Question: I am using RStudio (ver. 3.0.2) and new to R.
In my task, would like to create the below variables in RScript and assign a value.
'''
AA_1_11 <- 1
AA_2_22 <- 2
AA_3_33 <- 3
AA_4_44 <- 4
BB_1_11 <- 5
BB_2_22 <- 6
BB_3_33 <- 7
BB_4_44 <- 8
'''
Rather to statically create the 8 lines above. I am intending to dynamically code those so that the codes are useful when the variables expand in future i.e AA,BB, could later extend to CC, DD etc.
Tried the below code:
'''
char_list <- c("AA", "BB")
num_list <- c("1_11", "2_22", "3_33", "4_44")
i=1
char_num_array <-vector()
for (char in char_list) {
for (num in num_list) {
char_num_array[i] <- paste(char,num, sep = '_')
i <- i + 1
}
}
(char_num_array)
for (j in 1:length(char_num_array)){
char_num_array[j] <- j
}
'''
Though I can create all the variables names as a string name, have no idea why the actual variables are not created in RStudio as shown in the picture below.

Hope you can guide me on this.
Update:
Thanks to all for your help. I really wanted to make separate variables so I can monitor the changes in the values on RStudio as the variables will continually be used for other manipulations i.e fitting, refitting etc.
Thanks to JDB. I have modified the codes to below, where could be replaced with other mathematical equation.
'''
char_list <- c("AA", "BB")
num_list <- c("1_11", "2_22", "3_33", "4_44")
i <- 1
for (char in char_list) {
for (num in num_list) {
assign(paste(char,num, sep = '_'), i)
i <- i + 1
}
}
'''
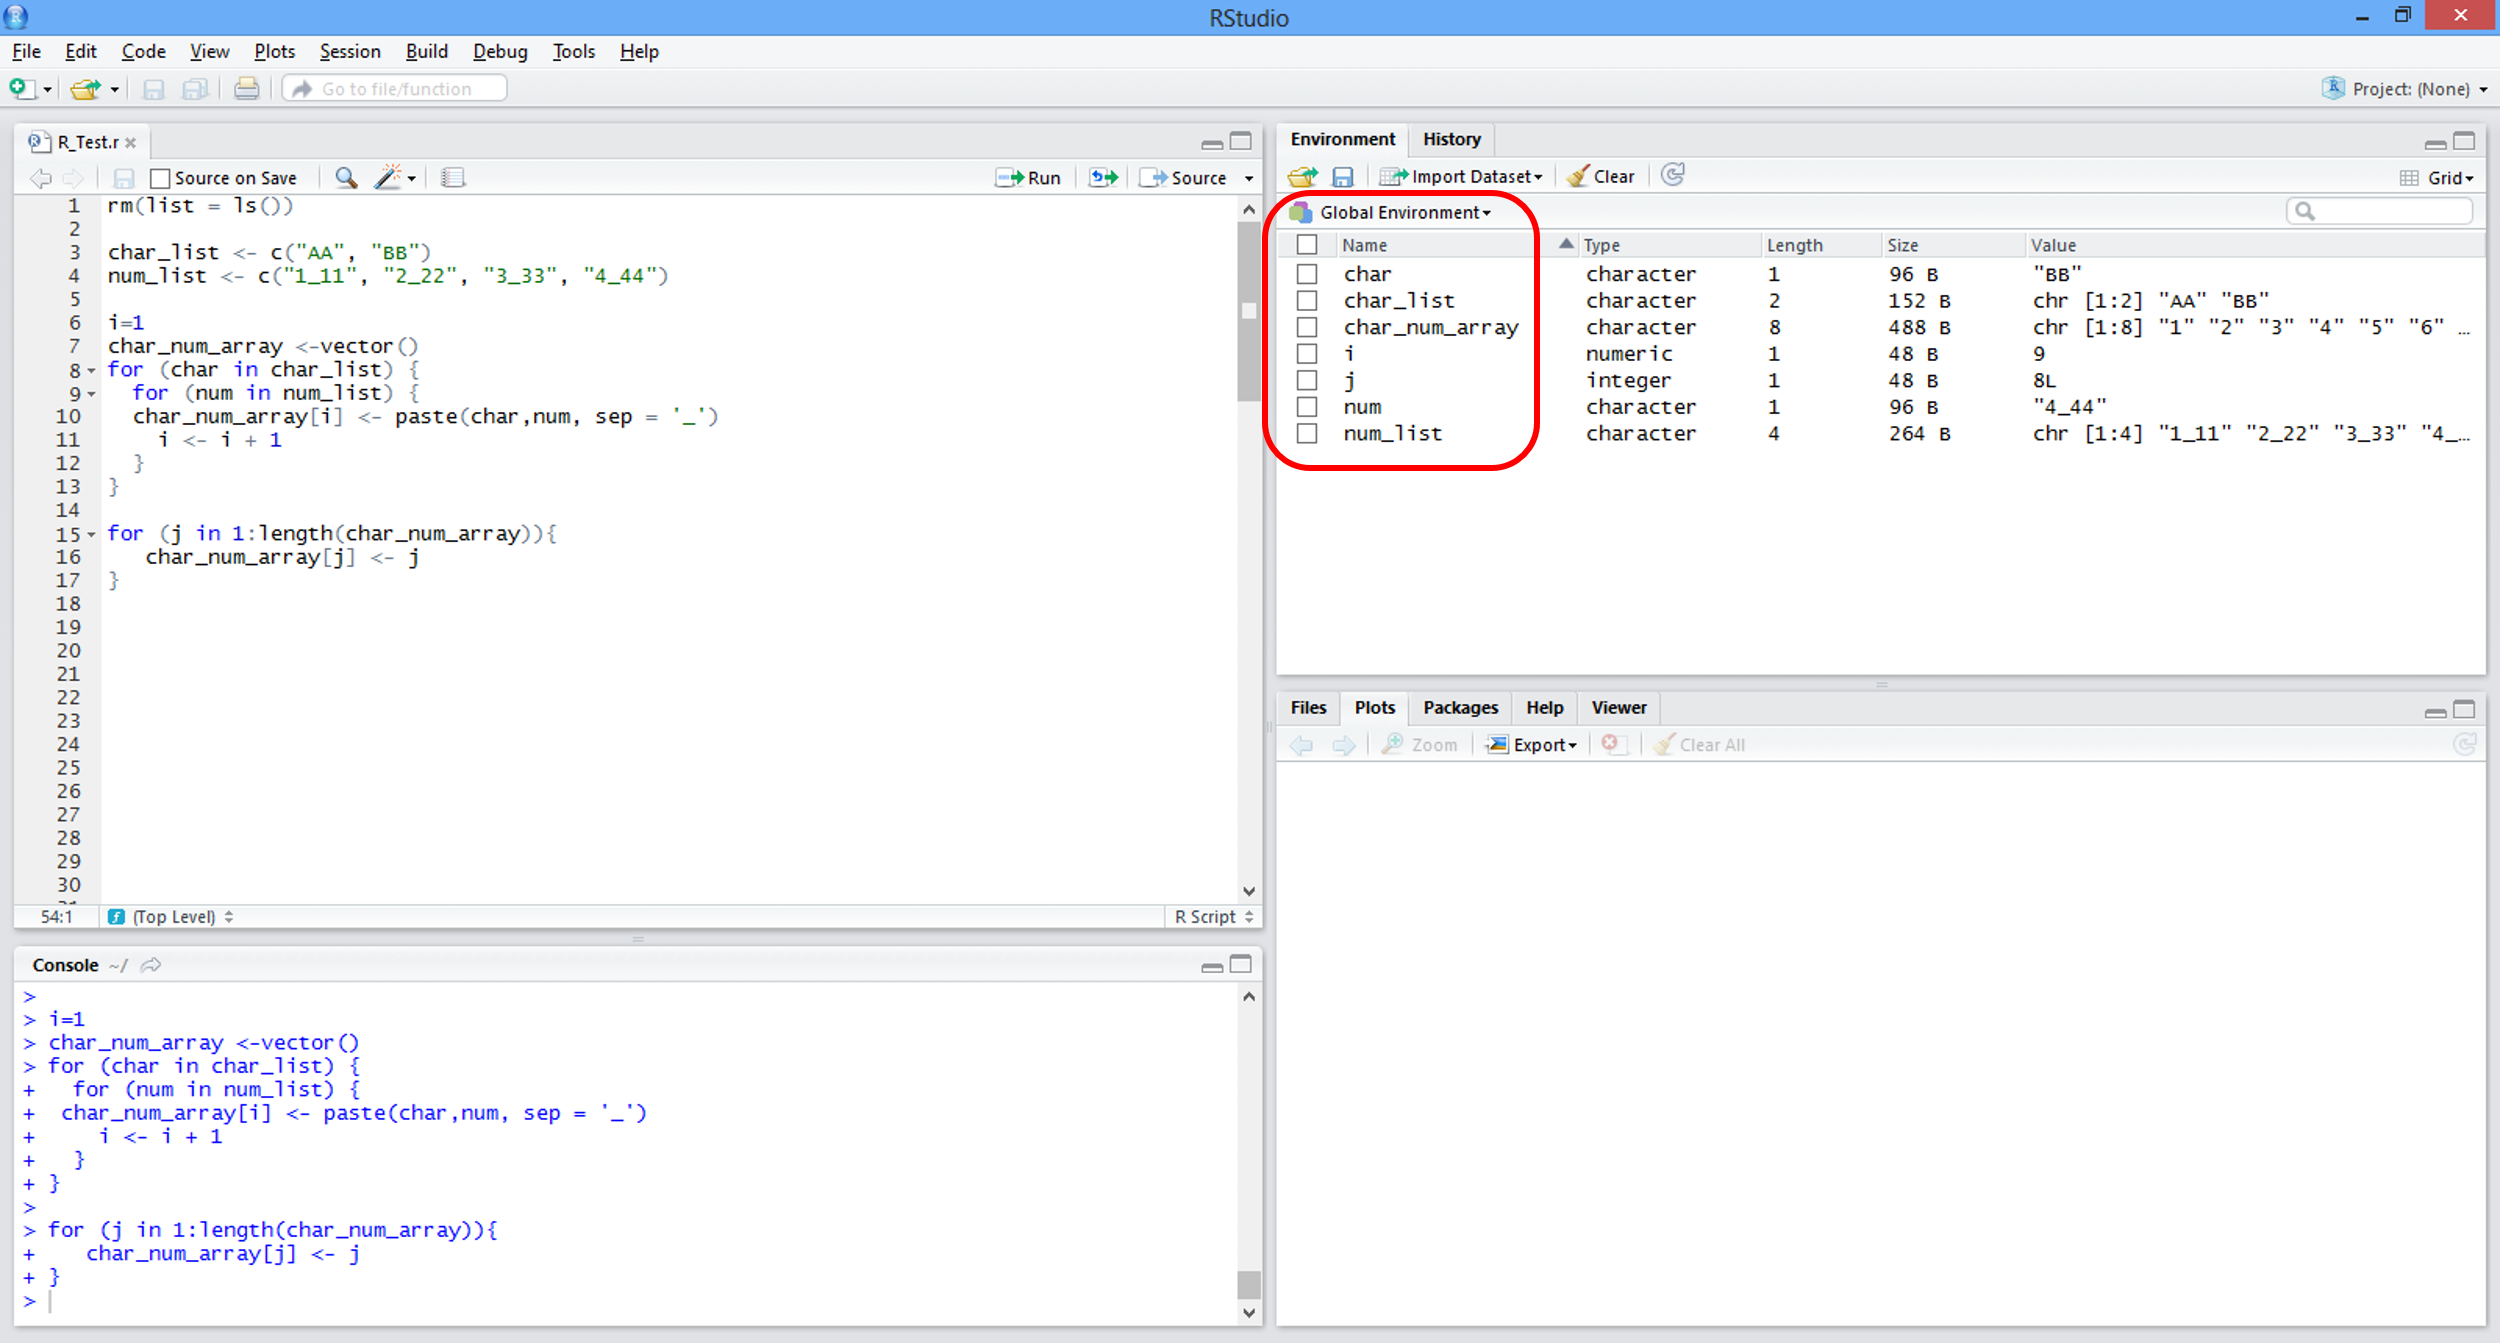
Answer: There's no point in your code where you're telling R to create those variables. Your first loop DOES succeed in creating a vector list (a string) of the names you desire, but it's not assigning them any values as variables.
R is pretty good at dynamic variable creation, however. Why do you want to assign the same value to a bunch of different variables? Could you create a data frame, for example, with these variables?
'''
array <- data.frame(variables = numeric(length(char_num_array)))
rownames(array) <- char_num_array
array
variables
AA_2_22 0
AA_3_33 0
AA_4_44 0
BB_1_11 0
BB_2_22 0
BB_3_33 0
BB_4_44 0
'''
If you want to create these as separate variables, you can use assign():
'''
for(item in char_num_array) assign(item, 1)
'''